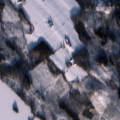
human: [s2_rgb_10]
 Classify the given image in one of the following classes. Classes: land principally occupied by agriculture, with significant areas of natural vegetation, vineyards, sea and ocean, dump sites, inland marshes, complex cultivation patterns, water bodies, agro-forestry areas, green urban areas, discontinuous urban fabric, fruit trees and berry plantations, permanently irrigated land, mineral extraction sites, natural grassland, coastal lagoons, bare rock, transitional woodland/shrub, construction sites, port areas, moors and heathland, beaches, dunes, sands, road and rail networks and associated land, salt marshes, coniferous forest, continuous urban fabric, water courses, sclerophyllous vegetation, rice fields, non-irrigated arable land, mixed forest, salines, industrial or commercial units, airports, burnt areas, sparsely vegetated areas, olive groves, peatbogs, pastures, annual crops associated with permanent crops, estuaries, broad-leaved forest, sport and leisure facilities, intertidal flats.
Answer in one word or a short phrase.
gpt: non-irrigated arable land, transitional woodland/shrub, water bodies